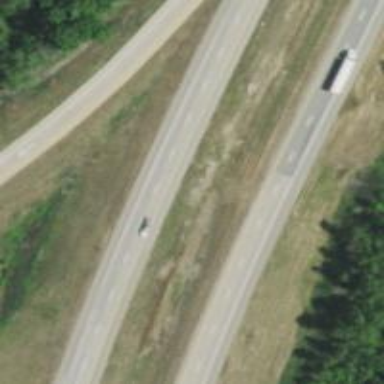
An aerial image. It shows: Trunk highway that is expressway with dual carriageway.